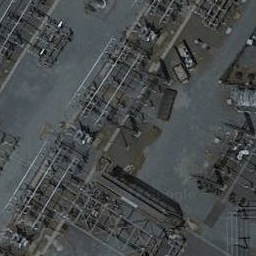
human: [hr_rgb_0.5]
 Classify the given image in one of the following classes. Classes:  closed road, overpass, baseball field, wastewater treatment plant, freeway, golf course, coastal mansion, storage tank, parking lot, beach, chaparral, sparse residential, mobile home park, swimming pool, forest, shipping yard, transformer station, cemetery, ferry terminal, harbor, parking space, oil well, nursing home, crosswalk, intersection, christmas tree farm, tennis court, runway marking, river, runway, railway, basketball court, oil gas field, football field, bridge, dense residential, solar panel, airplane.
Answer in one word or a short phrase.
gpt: transformer station